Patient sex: F
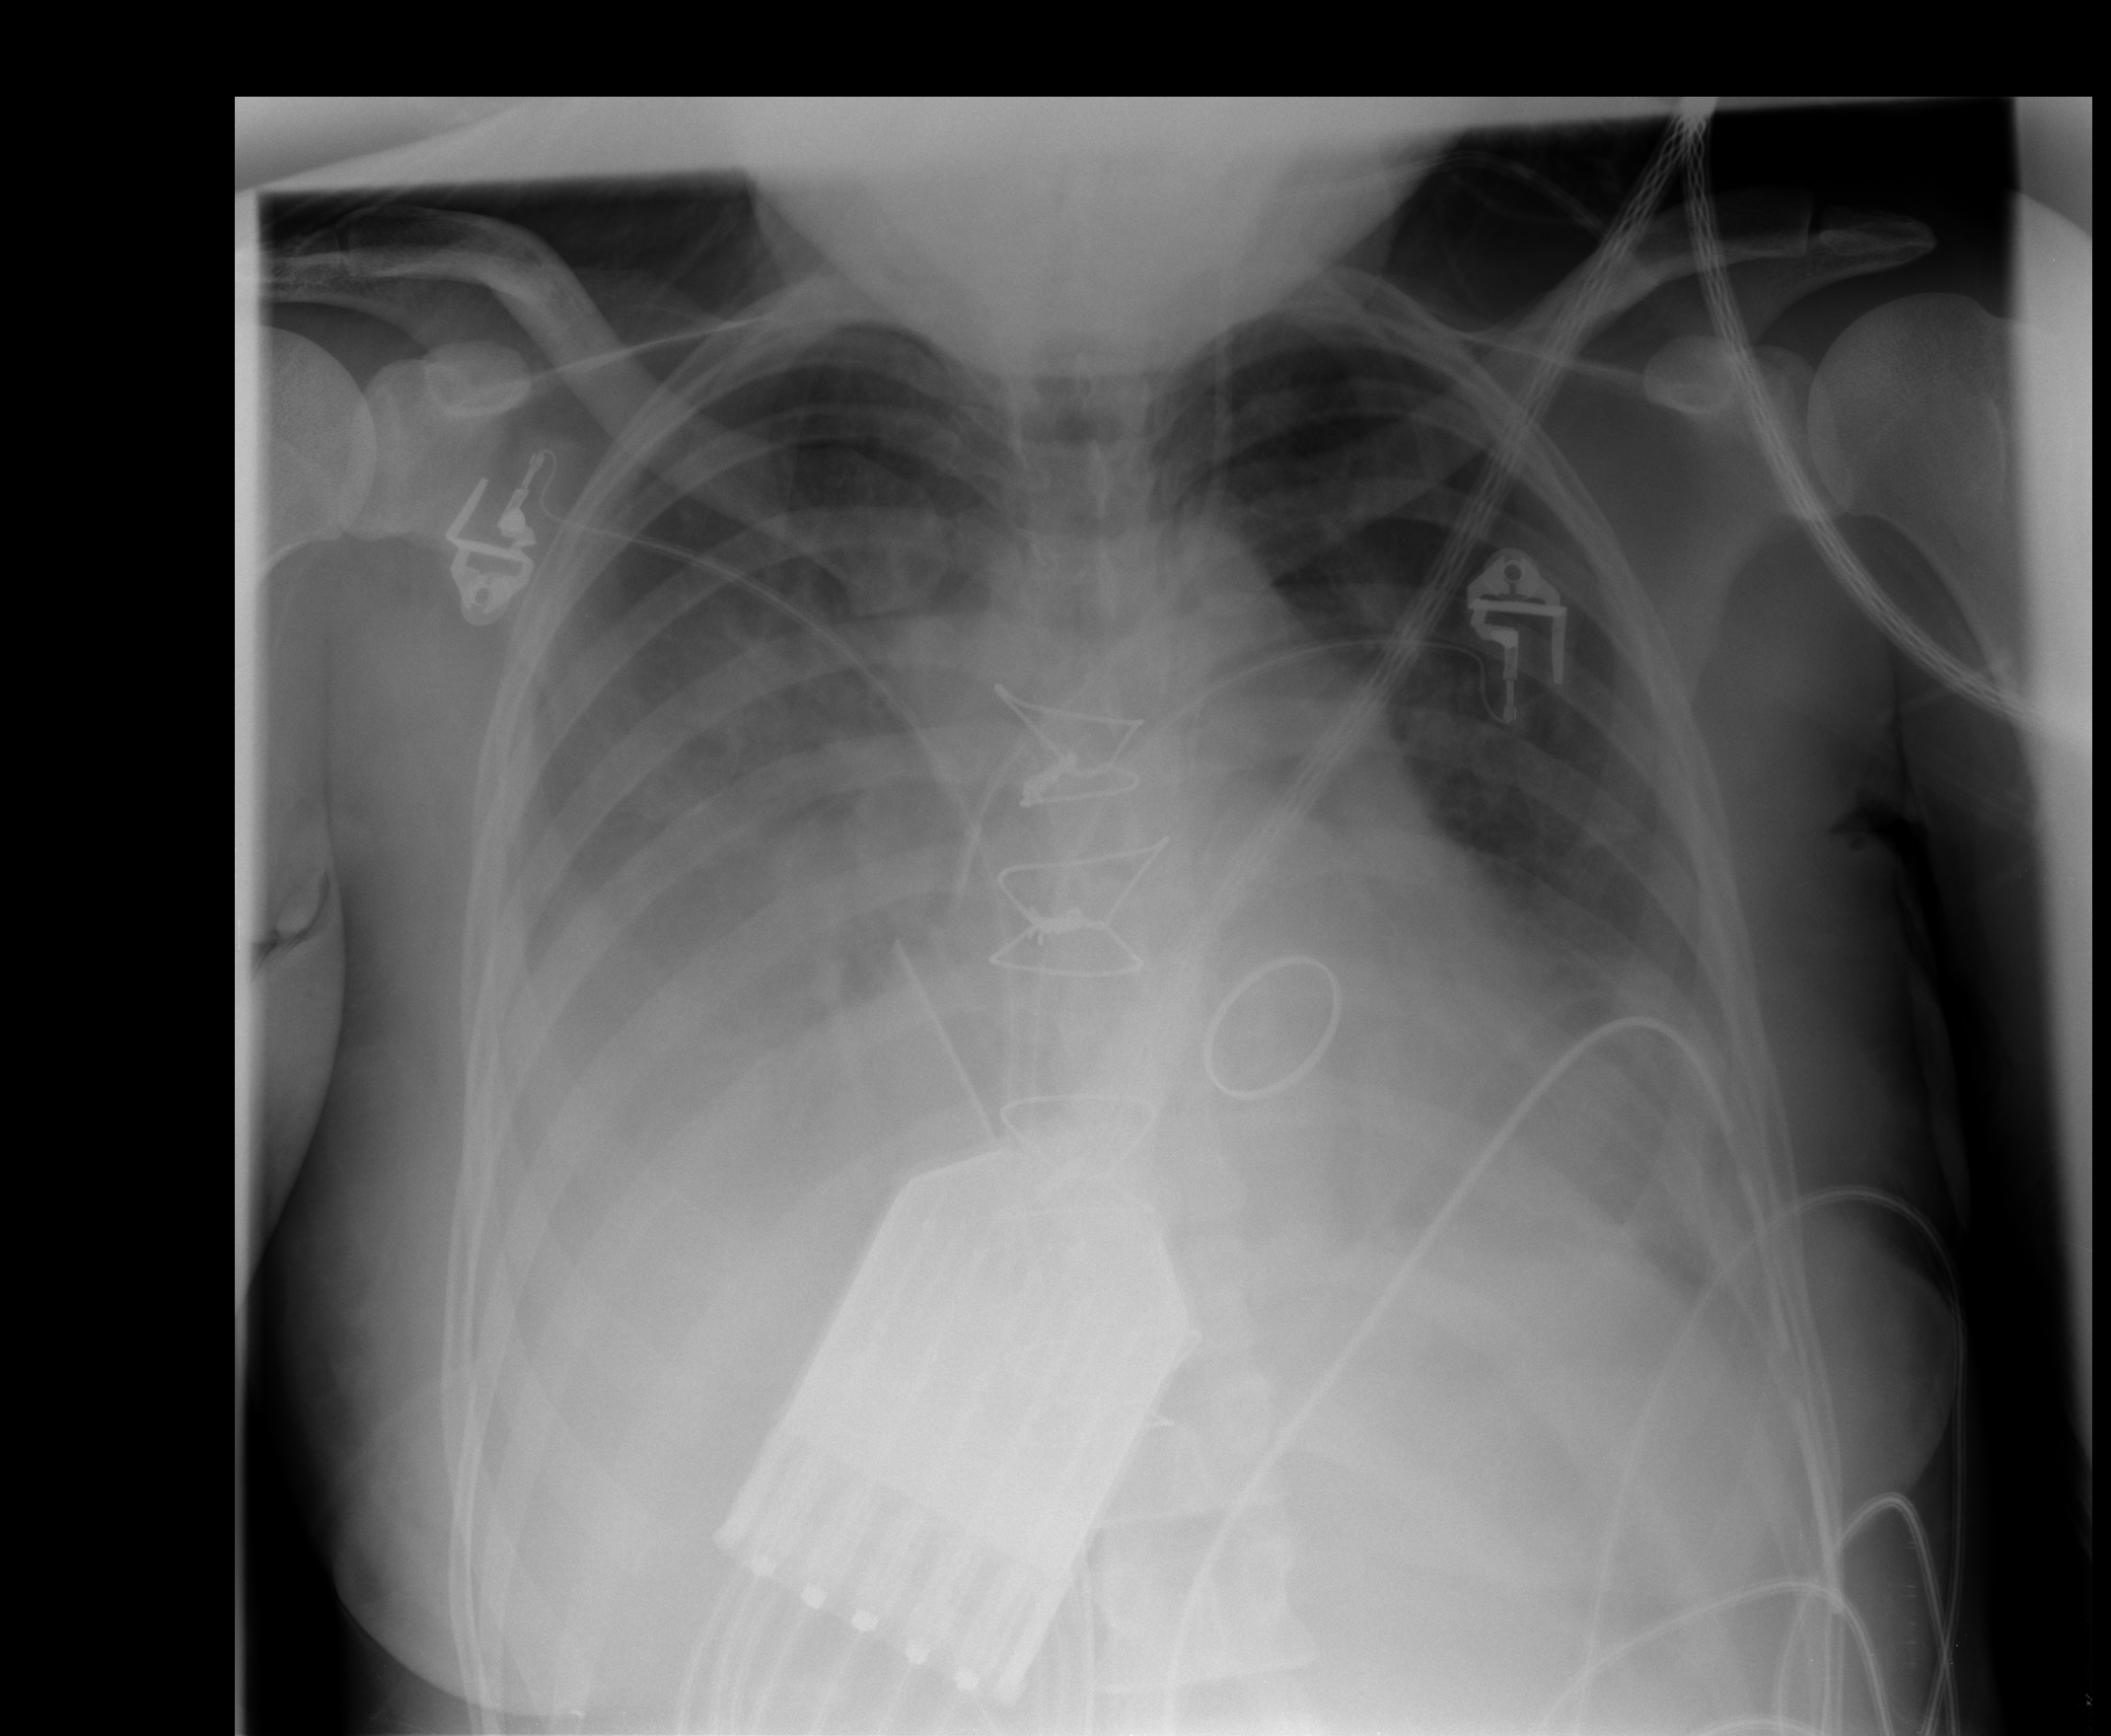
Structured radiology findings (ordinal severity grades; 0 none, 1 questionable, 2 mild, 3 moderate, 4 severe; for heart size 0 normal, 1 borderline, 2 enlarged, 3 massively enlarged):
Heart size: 2
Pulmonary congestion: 2
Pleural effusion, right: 3
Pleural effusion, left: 2
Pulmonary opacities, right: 2
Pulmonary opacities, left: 0
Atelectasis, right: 3
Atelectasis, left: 2